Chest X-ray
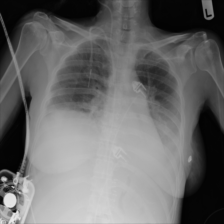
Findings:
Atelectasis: positive
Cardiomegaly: negative
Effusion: negative
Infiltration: negative
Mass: negative
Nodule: negative
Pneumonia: negative
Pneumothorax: negative
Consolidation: positive
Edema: negative
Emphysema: negative
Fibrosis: negative
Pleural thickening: negative
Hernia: negative